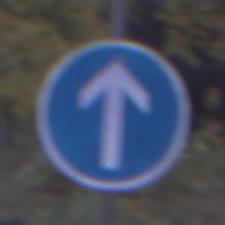
Verkehrszeichen: VorgeschriebeneFahrtrichtungGeradeaus
Umgebung: Outdoor, Suburban
Tageszeit: Night
Wetter: PartlyCloudy
Licht: Artificial
Jahreszeit: NotSpecified
Kontrast: LowContrast